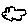
Label: cloud